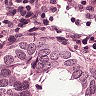
Metastatic tissue present: yes